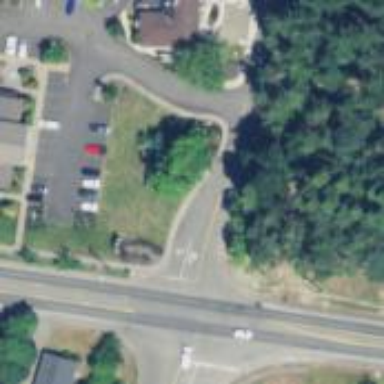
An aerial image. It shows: Residential road with sidewalk on the left.